Field crop: maize
Growth stage: 2
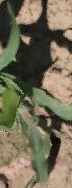
Species: maize